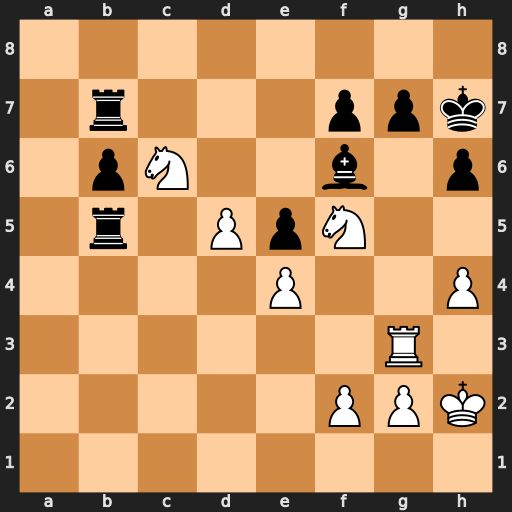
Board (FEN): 8/1r3ppk/1pN2b1p/1r1PpN2/4P2P/6R1/5PPK/8
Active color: w
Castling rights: -
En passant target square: -
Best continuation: Nd6 Rxd5 exd5